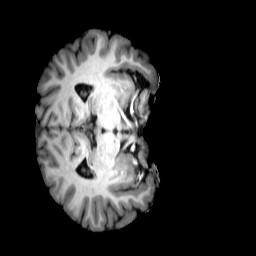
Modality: T1w
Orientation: axial
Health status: ill
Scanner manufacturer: siemens
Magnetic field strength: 3 T
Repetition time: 2 s
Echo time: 0.00303 s